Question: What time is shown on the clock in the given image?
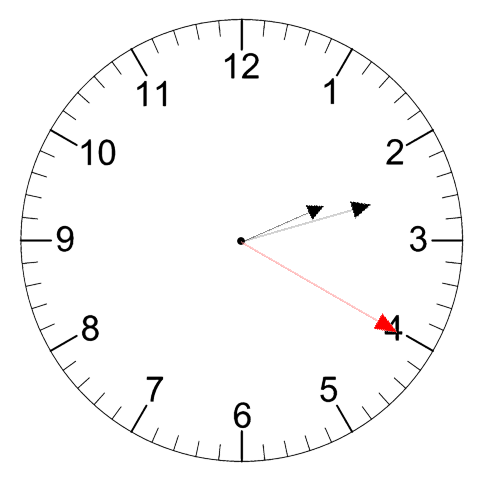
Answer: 02:12:20